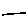
Label: line